四年级 · 度量几何学
用放大 4 倍的放大镜看一个 $15^{\circ}$ 的角, 看到的角是 $60^{\circ}$ 。
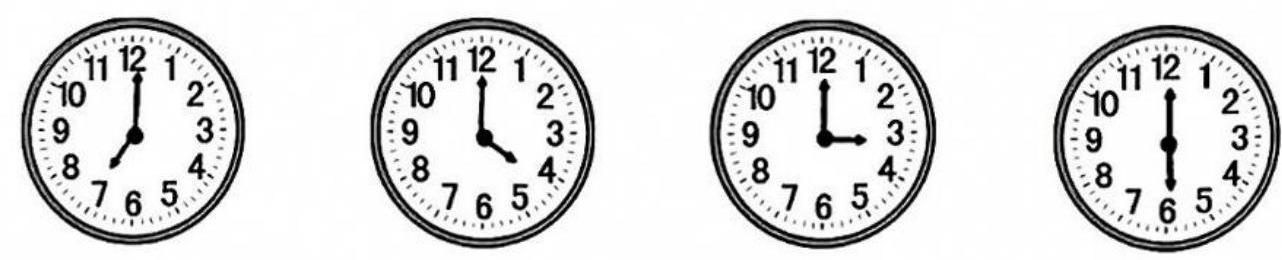
答案: （1）错误